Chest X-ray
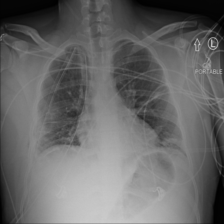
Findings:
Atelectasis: positive
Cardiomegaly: negative
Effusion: negative
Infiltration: positive
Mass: negative
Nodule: negative
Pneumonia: negative
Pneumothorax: negative
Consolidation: negative
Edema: negative
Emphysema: negative
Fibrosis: negative
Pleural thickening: negative
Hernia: negative